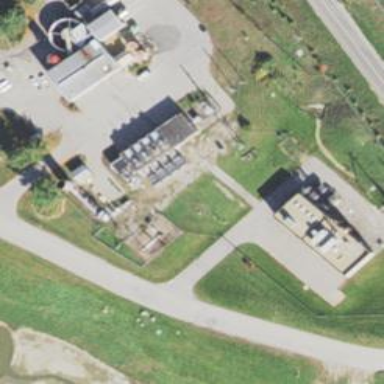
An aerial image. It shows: Generator is pictured.